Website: walmart
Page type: order-returns
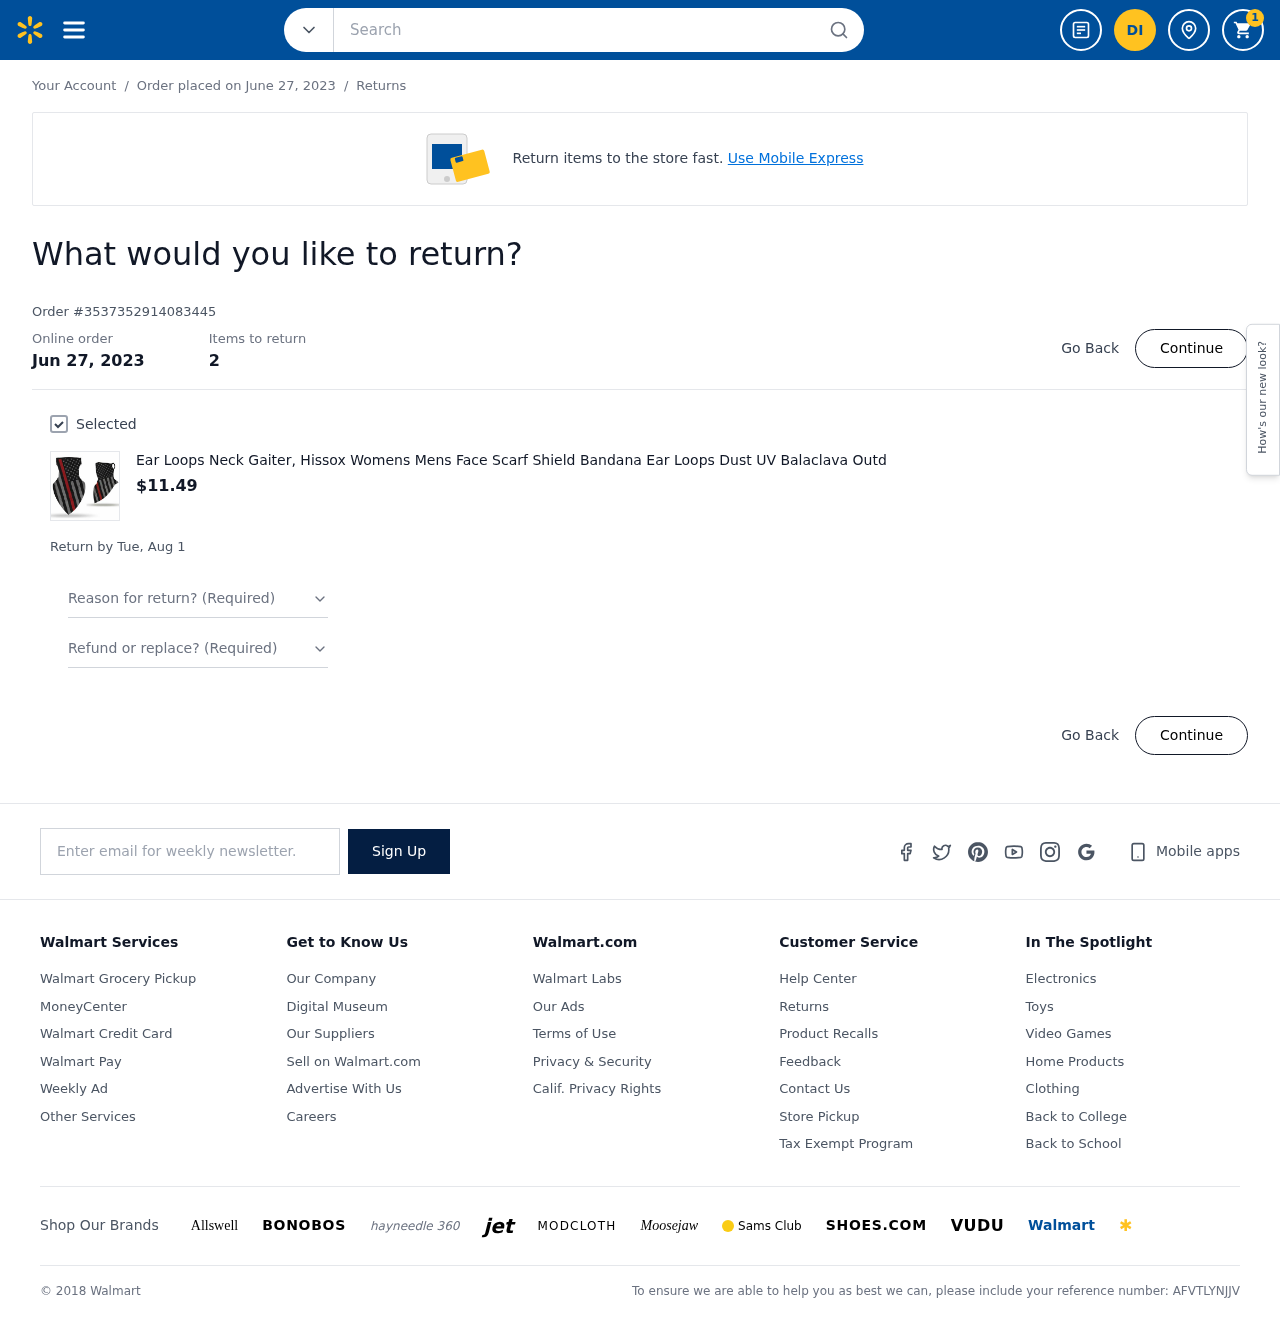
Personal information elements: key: PII_EMAIL
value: derrick_ingram@yahoo.com
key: PII_INITIALS
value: DI
Product elements: key: PRODUCT1_NAME
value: Ear Loops Neck Gaiter, Hissox Womens Mens Face Scarf Shield Bandana Ear Loops Dust UV Balaclava Outd
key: PRODUCT1_PRICE
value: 11.49
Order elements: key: ORDER_NUM_ITEMS
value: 1
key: ORDER_DATE
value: Order placed on June 27, 2023
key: ORDER_DATE
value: Jun 27, 2023
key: ORDER_ID
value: Order #3537352914083445
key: ORDER_NUM_ITEMS
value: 2
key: ORDER_RETURN_BY_DATE
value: Return by Tue, Aug 1
Search elements: key: HEADER_SEARCH
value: Search